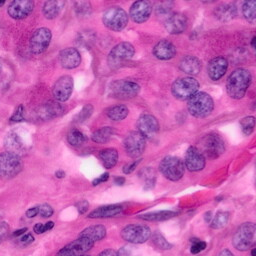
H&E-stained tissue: Pancreatic